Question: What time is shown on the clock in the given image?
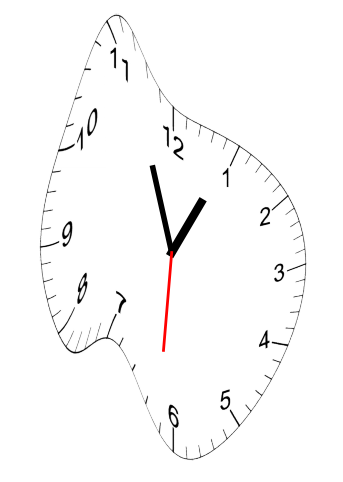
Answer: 12:56:31